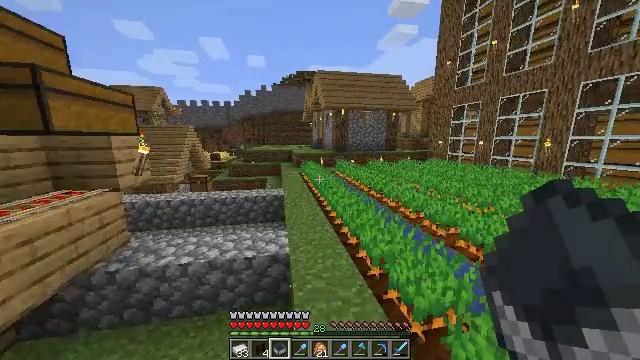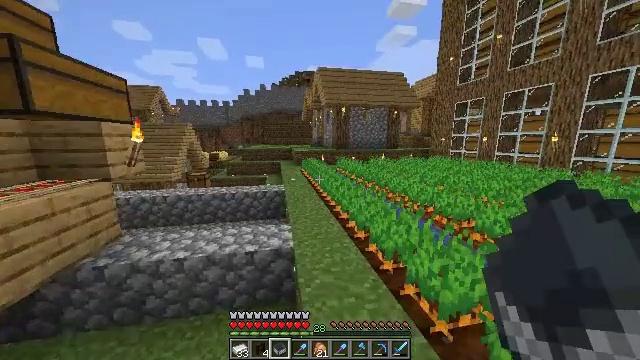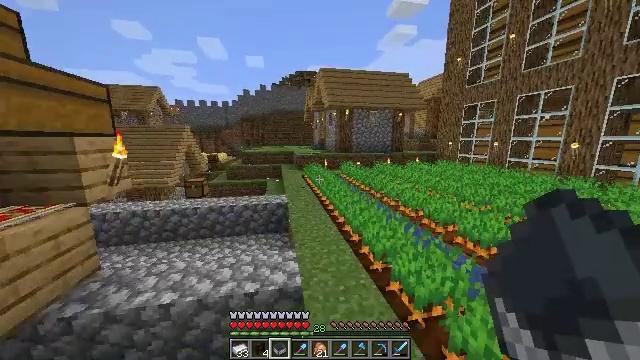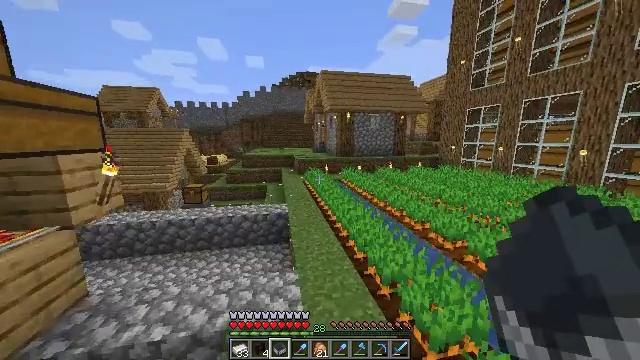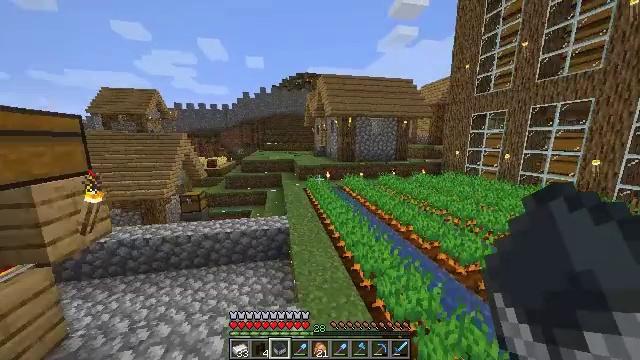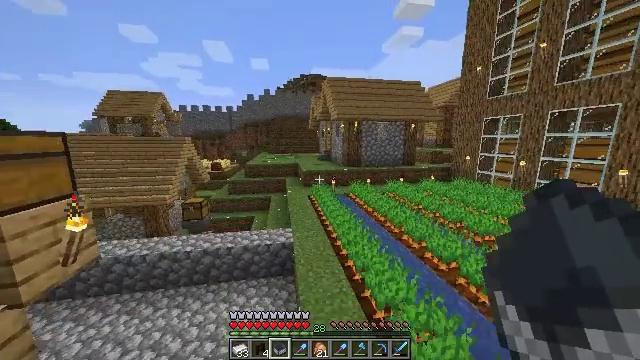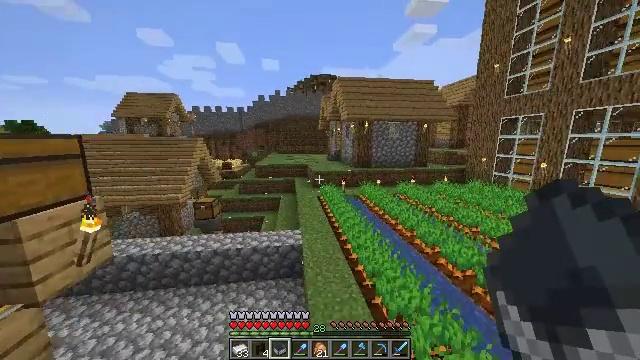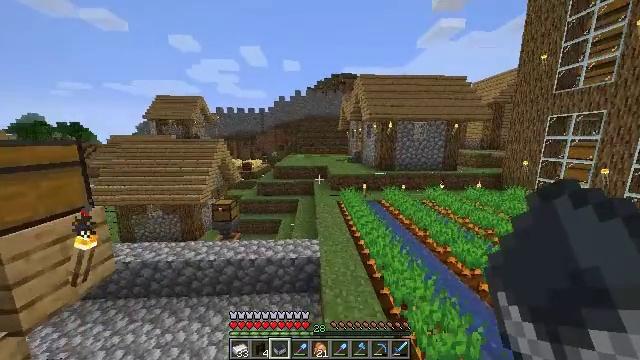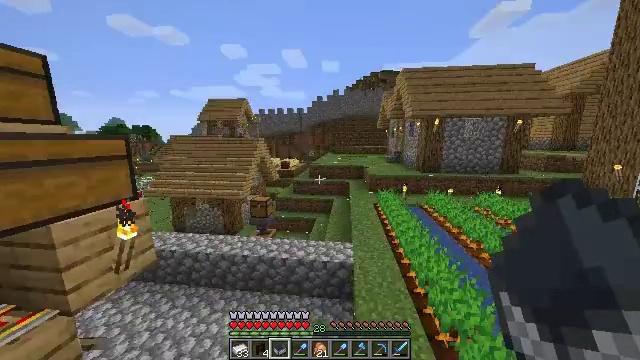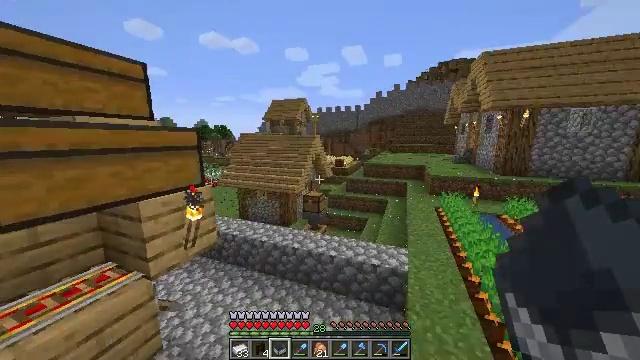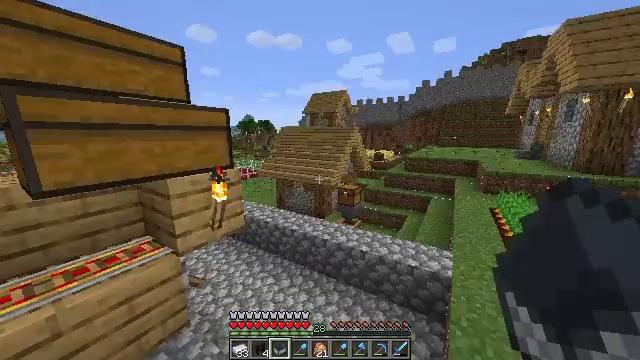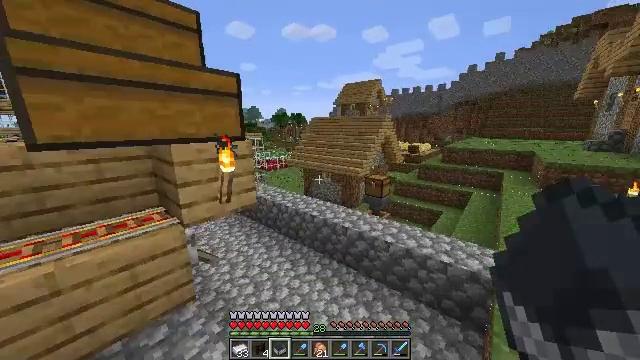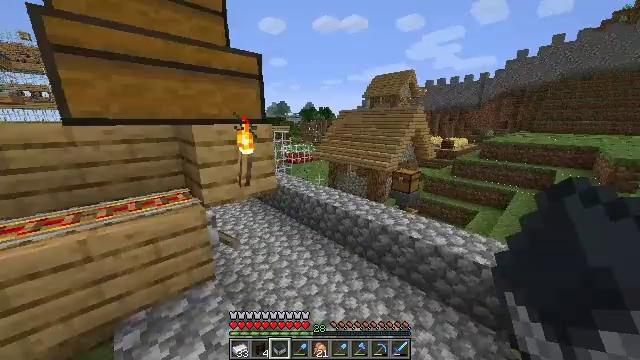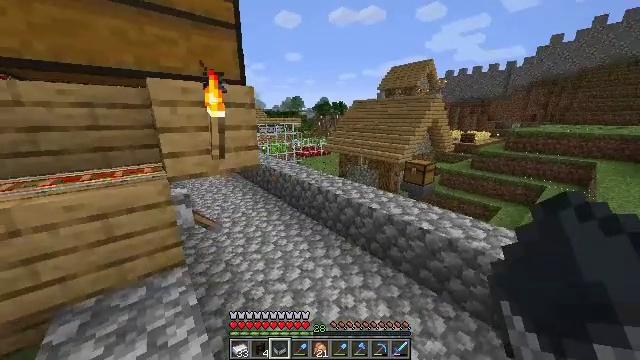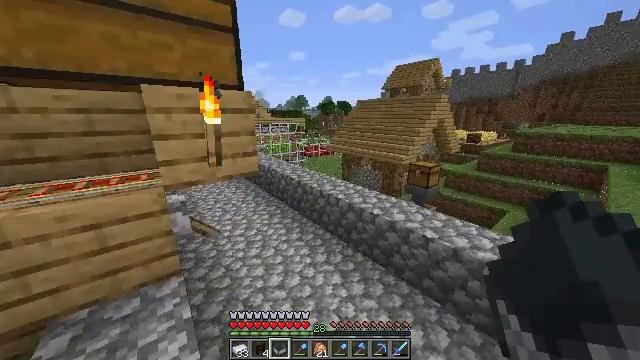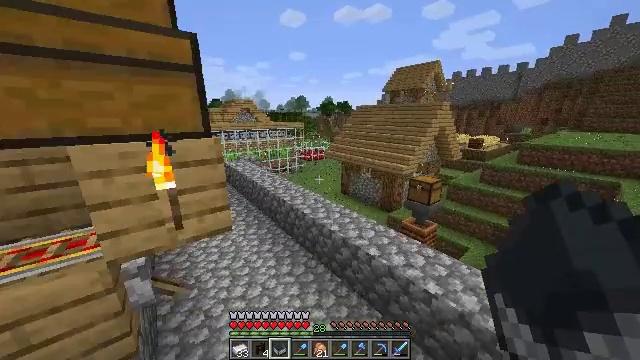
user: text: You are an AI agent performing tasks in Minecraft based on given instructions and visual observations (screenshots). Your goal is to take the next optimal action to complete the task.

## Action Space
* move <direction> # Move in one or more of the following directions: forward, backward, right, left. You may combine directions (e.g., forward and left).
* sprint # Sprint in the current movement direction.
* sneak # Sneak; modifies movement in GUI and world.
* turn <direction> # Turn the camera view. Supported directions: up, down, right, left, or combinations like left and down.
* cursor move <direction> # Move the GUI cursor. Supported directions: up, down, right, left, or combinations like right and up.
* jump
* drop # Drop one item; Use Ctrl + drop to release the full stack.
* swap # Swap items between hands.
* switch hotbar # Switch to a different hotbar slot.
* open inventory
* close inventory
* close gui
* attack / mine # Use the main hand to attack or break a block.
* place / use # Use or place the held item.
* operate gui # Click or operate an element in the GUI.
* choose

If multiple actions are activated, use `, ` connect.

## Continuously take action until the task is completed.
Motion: motion action
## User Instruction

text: Drop a nether brick fence.
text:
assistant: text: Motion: move forward, sprint, jump
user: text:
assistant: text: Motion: move forward, sprint, jump
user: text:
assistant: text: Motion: move forward, sprint, jump
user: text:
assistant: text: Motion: move forward, jump
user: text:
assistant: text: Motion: move forward, turn left, jump
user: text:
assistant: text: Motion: move forward, turn left, jump
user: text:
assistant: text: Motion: move forward, turn left, jump
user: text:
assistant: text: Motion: move forward, turn left, jump
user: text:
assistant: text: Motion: move forward, turn left, jump
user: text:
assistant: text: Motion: move forward, turn left and down, jump
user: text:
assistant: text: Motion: move forward, turn left and down, jump
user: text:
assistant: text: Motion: move forward, turn left and down, jump
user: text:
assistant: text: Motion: move forward, sprint, turn left, jump
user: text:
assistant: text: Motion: move forward, sprint, turn left, jump
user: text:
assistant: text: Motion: move forward, sprint, jump
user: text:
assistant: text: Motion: move forward, jump
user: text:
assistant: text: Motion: move forward, jump
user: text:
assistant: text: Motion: move forward, jump
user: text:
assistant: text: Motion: move forward, turn right, jump
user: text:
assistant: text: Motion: move forward, turn right, jump
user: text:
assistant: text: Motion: move forward, turn right and down
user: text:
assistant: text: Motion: move forward, turn right and down
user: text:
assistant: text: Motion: move forward, turn right
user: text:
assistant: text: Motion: move forward, turn right
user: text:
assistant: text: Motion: move forward
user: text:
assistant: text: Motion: move forward
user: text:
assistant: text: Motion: move forward
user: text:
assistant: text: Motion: move forward
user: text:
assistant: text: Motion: move forward
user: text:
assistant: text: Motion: move forward